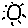
Label: sun